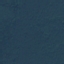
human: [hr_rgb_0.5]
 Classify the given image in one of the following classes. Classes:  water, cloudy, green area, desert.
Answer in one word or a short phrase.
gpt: green area